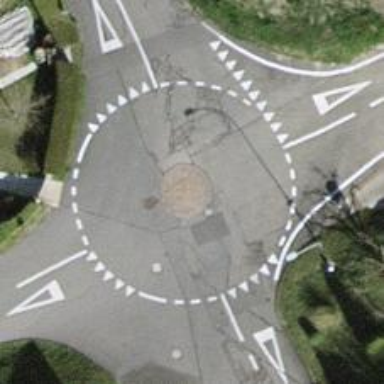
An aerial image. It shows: Mini roundabout on the road.